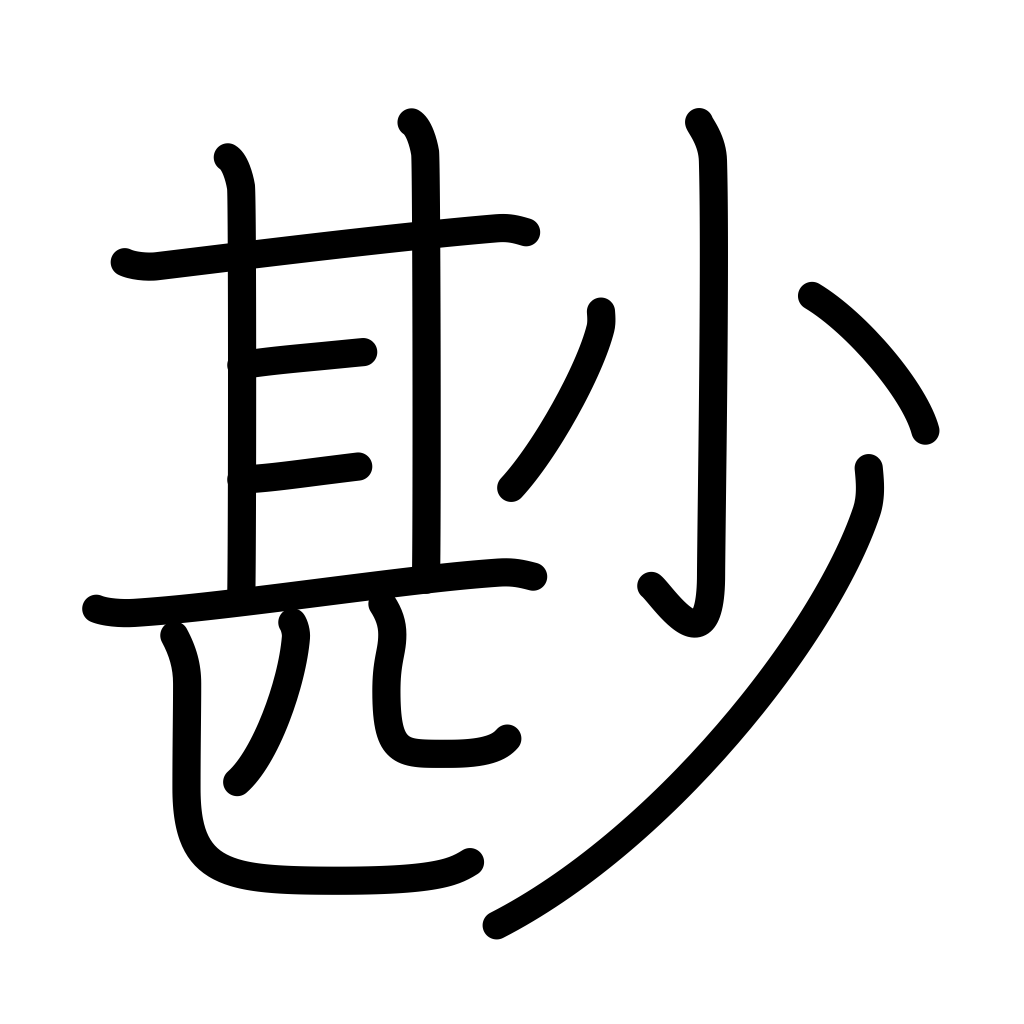
Meaning: at least, not a little